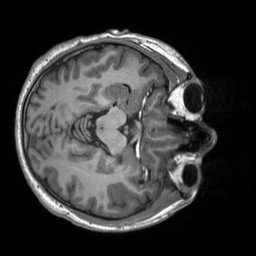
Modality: T1w
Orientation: axial
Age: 20
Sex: male
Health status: healthy
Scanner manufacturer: siemens
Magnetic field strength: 3 T
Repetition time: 2.53 s
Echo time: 0.00219 s